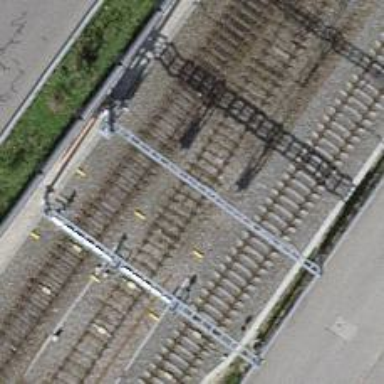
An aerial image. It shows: Siding railway track with electrified contact line.